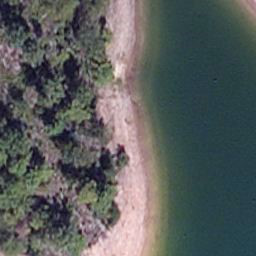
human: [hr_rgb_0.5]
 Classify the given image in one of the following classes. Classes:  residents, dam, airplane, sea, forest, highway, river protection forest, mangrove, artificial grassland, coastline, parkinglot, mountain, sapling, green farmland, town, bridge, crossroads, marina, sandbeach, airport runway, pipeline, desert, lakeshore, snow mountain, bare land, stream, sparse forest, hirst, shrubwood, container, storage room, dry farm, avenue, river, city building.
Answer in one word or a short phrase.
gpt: lakeshore